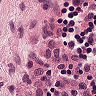
Metastatic tissue present: no